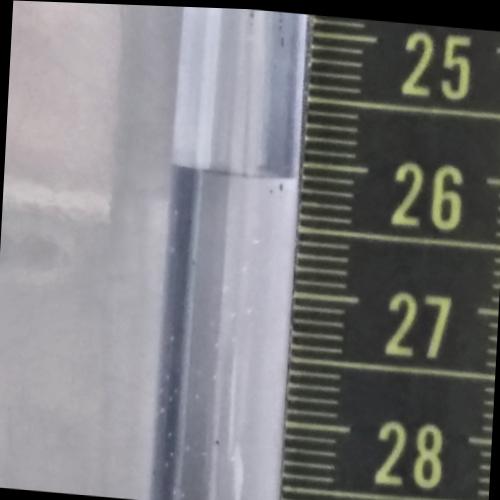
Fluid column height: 26.1 cm